Current action and preconditions to check: trajectory_clear

Your task: For each precondition in the list above, predict whether it will hold at this action.

Consider the current scene as observed from the mobile robot's camera, and analyze the predicted future states of all dynamic agents (e.g., people, animals, vehicles, or any moving entities) within the NEXT SECOND.

IMPORTANT: Only answer "very likely" if you are absolutely certain—based on strong, clear evidence—that a dynamic agent will violate the precondition in the predicted future state. Do NOT answer "very likely" for unlikely, ambiguous, or low-probability risks.

Ask yourself for each precondition: Is there a high probability, with clear and convincing evidence, that the predicted future states of any dynamic agent will interfere with the predicted future state of the currently executing action within the NEXT SECOND, causing that precondition to fail?

Assess the risk level based on these predictions. Use "likely" or "very likely" if motions create a clear risk of interference.

Use "neutral" or "improbable" if agents are nearby but their predicted paths are clearly diverging or non-conflicting.

Failure Risk Categories: "very improbable", "improbable", "neutral", "likely", "very likely"

Answer Format: Output ONLY the probability_of_failure value from these categories: "very improbable", "improbable", "neutral", "likely", "very likely"

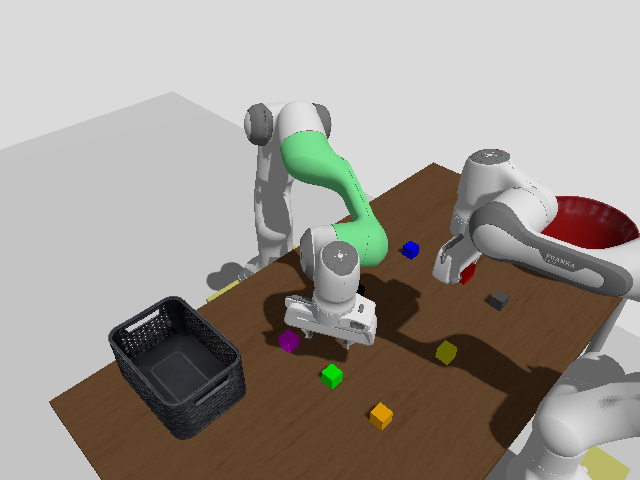

Answer: very improbable